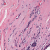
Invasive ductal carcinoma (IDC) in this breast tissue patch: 1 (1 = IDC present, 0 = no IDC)